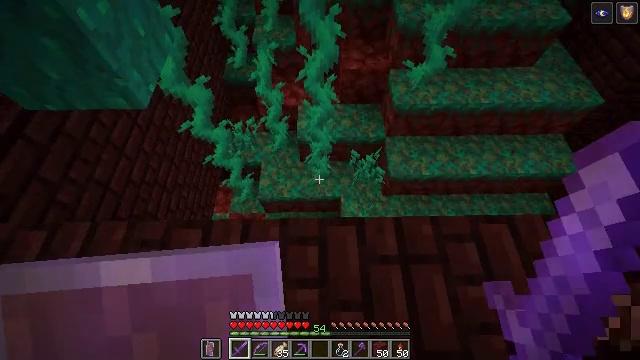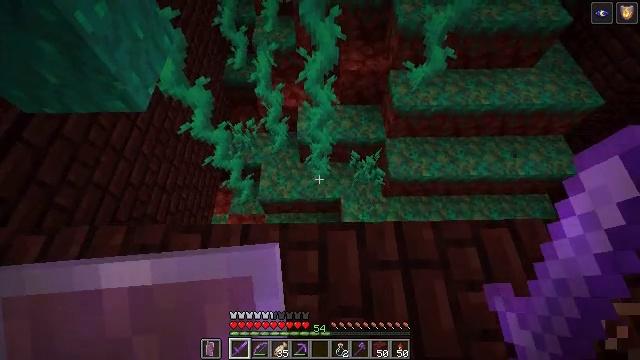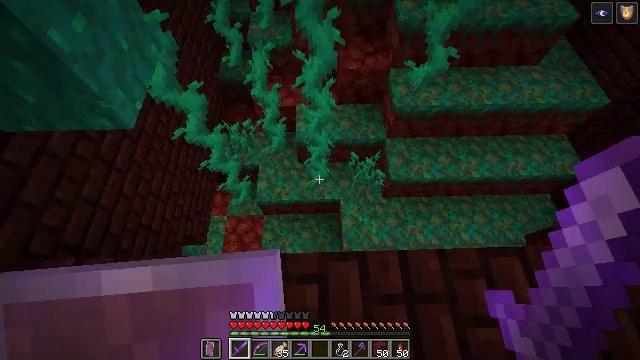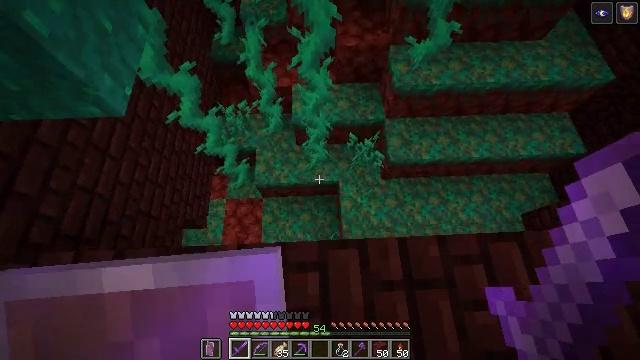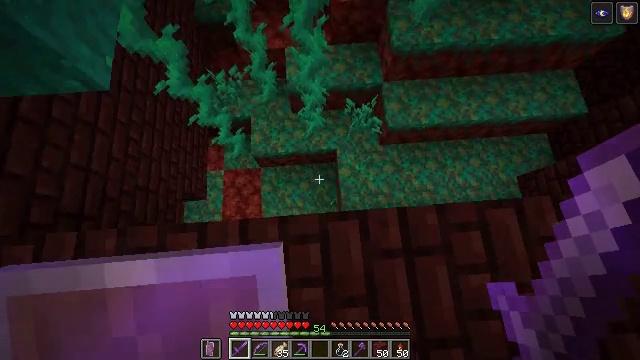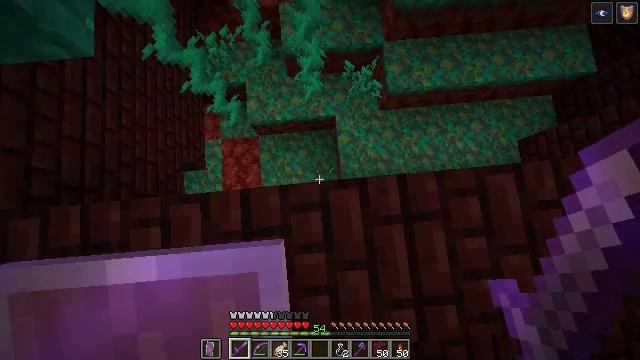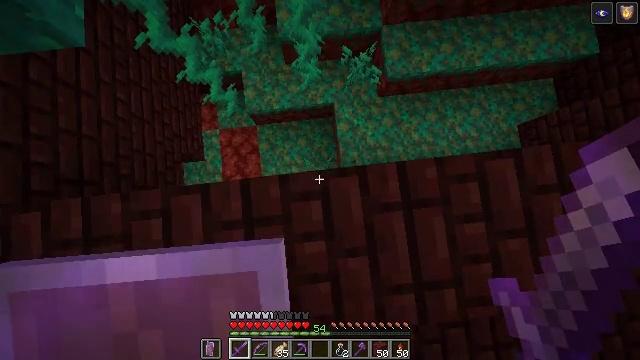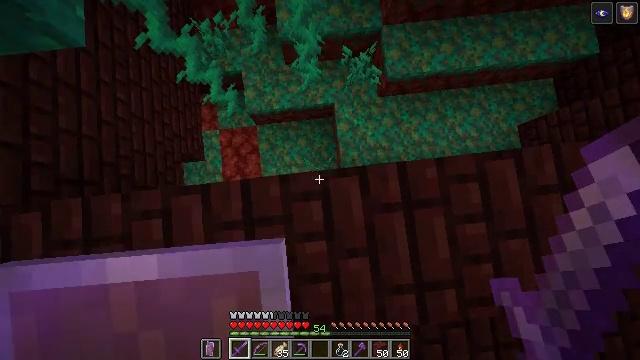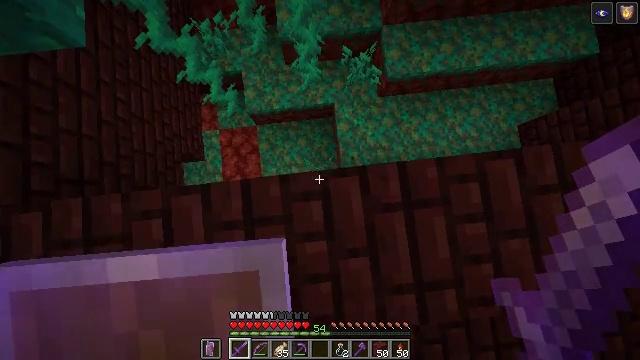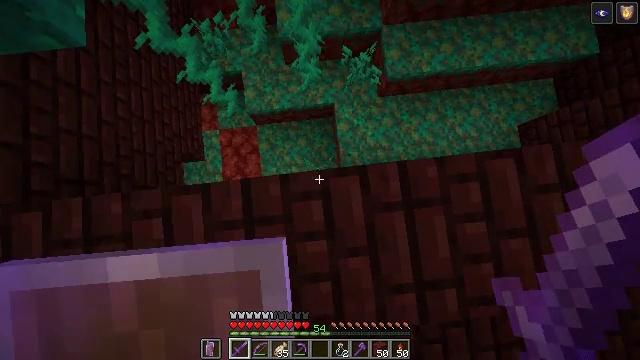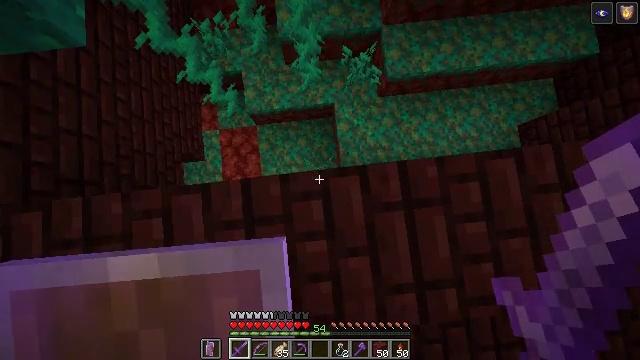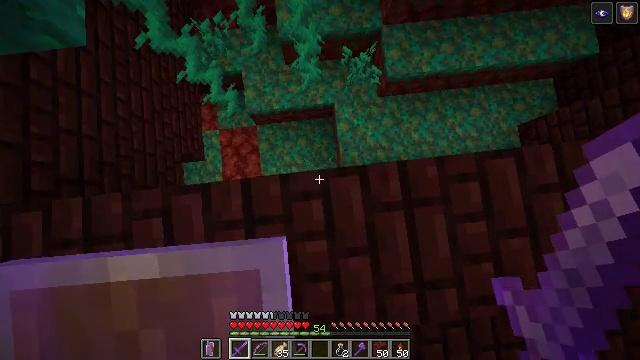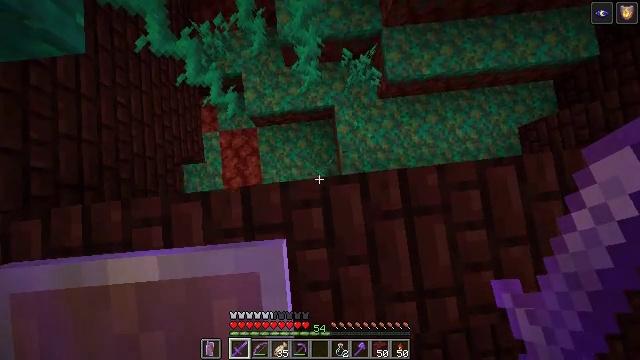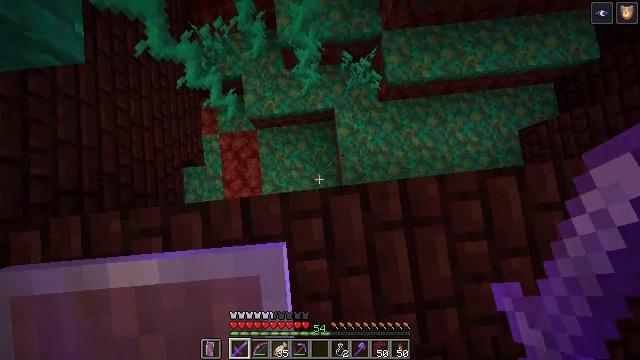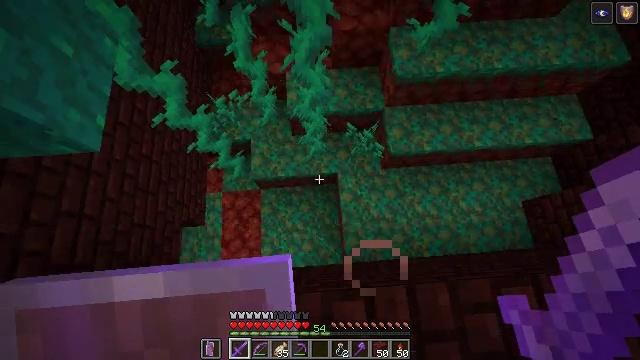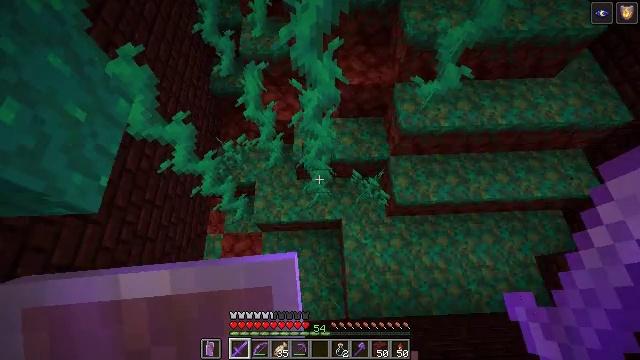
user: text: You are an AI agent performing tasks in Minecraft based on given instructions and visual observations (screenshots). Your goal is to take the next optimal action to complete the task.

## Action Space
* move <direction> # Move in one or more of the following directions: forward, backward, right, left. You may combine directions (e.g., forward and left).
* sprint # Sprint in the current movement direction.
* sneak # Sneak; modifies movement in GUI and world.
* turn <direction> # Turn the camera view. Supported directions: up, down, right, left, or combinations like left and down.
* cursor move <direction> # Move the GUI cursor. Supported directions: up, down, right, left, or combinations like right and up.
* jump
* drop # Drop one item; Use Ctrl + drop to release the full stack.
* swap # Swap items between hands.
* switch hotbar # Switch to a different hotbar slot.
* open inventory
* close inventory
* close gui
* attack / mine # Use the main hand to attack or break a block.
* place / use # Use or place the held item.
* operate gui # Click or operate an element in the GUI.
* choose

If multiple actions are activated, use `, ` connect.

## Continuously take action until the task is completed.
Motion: motion action
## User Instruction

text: Destroy the twisting vines.
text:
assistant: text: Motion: move forward
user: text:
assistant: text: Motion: turn down
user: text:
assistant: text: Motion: turn down
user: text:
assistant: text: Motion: turn right and down
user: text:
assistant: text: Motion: turn right and down
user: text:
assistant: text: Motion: turn right and down
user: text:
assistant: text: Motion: no_op
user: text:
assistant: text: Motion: no_op
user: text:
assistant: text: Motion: no_op
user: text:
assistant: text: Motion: no_op
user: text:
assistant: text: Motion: no_op
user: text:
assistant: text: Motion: move forward
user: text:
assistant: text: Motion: move forward
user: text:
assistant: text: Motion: move forward, turn left and up
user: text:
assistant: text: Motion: move forward, turn left and up
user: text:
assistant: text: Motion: move forward, turn left and up
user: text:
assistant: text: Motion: move forward
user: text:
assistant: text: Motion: move forward
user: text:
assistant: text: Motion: move forward
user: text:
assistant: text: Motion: move forward
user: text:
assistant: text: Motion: move forward, turn up
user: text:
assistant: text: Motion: turn up
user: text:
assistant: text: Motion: turn up
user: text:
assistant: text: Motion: turn up
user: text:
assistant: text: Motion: turn up
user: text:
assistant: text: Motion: turn up
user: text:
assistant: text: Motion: turn up
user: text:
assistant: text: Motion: no_op
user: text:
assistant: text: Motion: no_op
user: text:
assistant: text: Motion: attack / mine